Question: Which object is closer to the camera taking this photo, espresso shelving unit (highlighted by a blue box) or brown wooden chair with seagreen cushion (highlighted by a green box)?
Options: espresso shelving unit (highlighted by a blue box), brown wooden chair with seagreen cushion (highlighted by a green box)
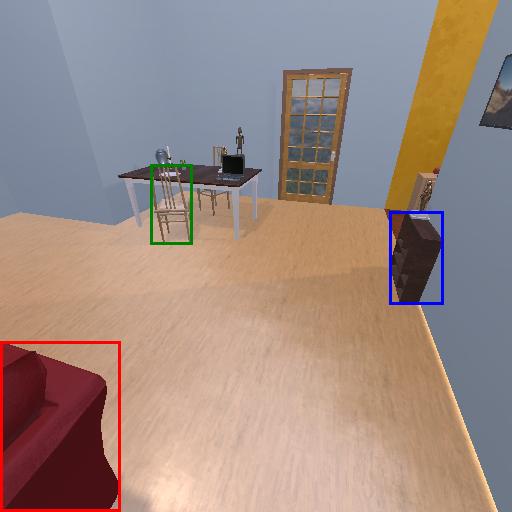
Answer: espresso shelving unit (highlighted by a blue box)